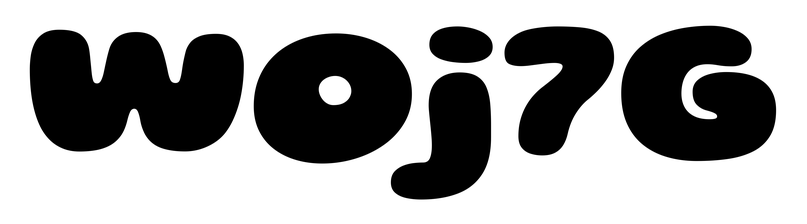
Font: Gluten_Black